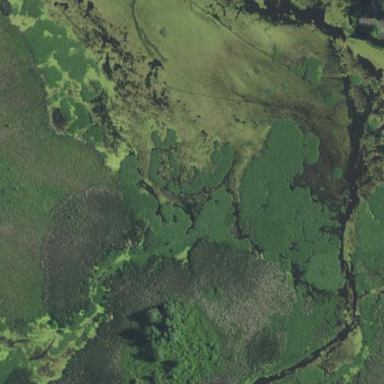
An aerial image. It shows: Pond surrounded by natural water.